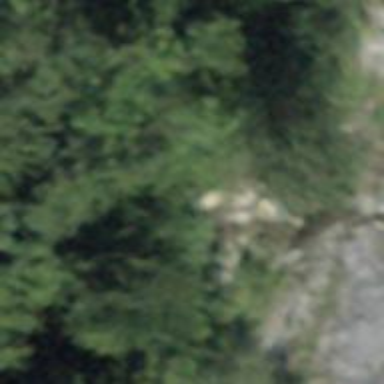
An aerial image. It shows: Natural cliff.